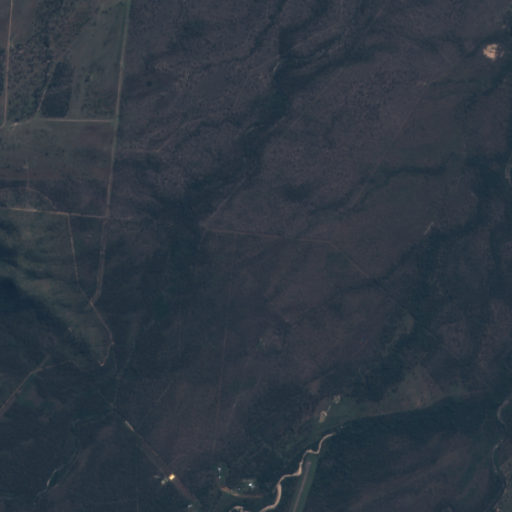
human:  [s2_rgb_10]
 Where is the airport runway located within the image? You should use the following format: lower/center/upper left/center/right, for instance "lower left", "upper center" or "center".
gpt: The airport runway is located in the lower center of the image.
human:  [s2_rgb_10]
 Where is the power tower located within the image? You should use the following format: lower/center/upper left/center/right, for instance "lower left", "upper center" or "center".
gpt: The power tower is located in the left of the image.
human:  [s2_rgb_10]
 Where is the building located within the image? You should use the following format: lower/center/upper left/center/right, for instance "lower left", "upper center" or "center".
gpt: The building is located in the lower center of the image.
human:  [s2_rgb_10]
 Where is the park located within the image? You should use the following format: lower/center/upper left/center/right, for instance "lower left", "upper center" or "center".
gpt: There is no park in the image.